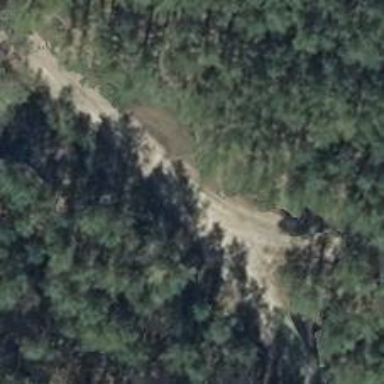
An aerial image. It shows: Sandy track road.